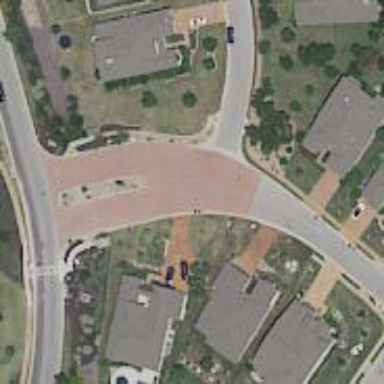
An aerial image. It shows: Residential road.